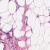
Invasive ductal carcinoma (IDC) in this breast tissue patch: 0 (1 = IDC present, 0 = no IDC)